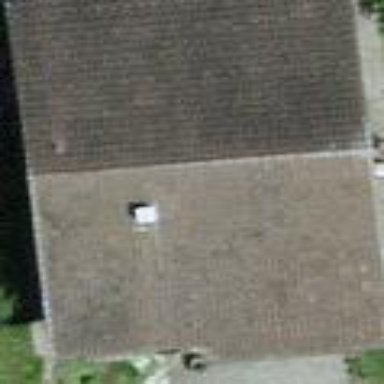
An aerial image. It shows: Detached building with gabled roof.